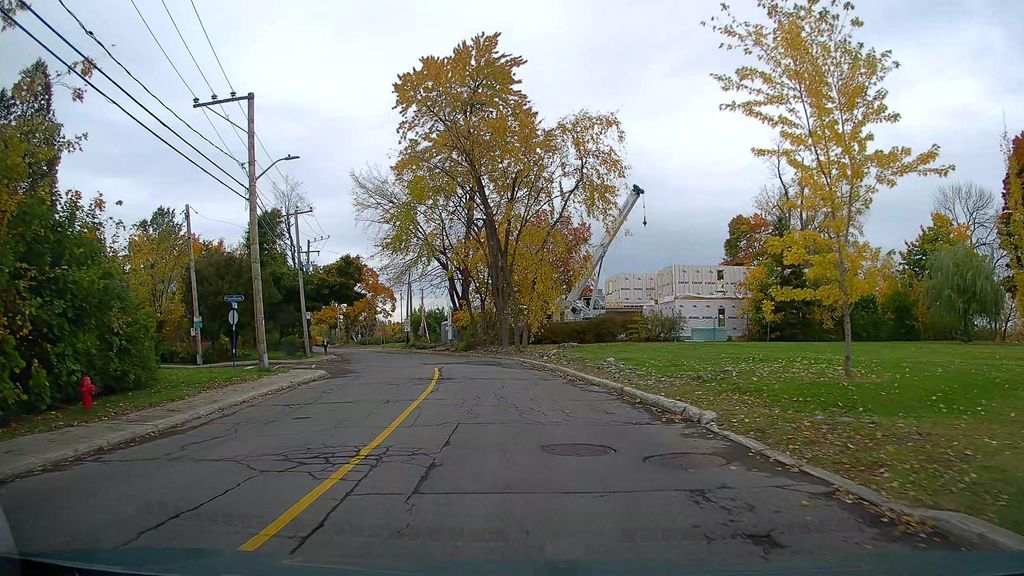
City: montreal